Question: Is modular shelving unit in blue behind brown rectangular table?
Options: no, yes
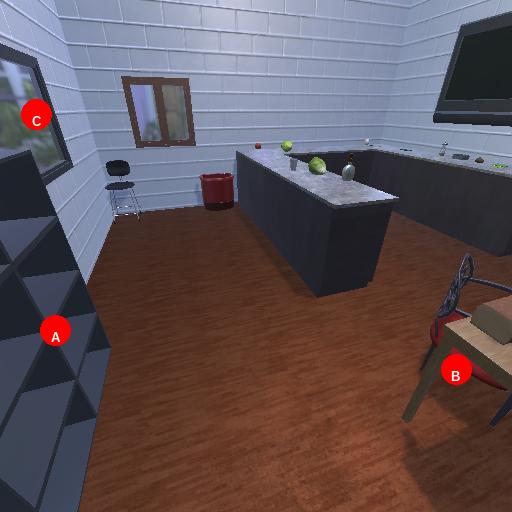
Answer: no